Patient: sex M, age 76
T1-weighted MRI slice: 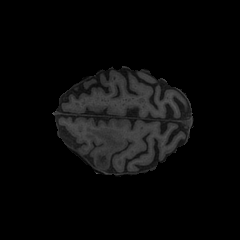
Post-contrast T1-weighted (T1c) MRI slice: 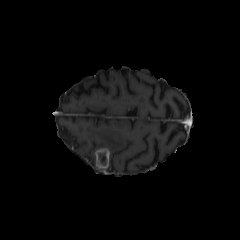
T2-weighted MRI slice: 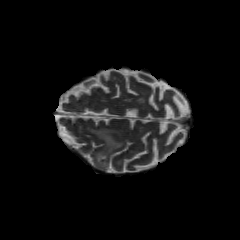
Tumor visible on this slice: yes
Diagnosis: Glioblastoma, IDH-wildtype
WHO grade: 4